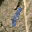
Label: 1